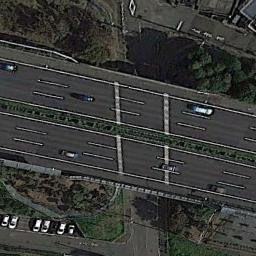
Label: freeway